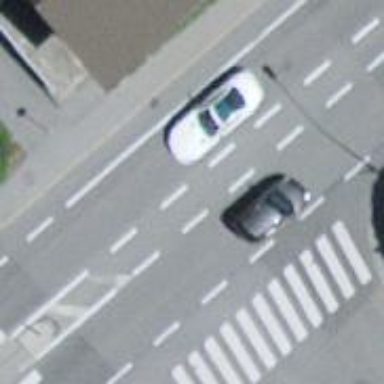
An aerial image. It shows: Primary highway with asphalt surface. It has sidewalks on both sides and exclusive cycle lanes.